Interaction volume radius: 10 \u00c5
Interaction volume height: 20 \u00c5
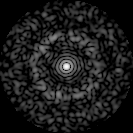
Disorder parameter: 0.8078